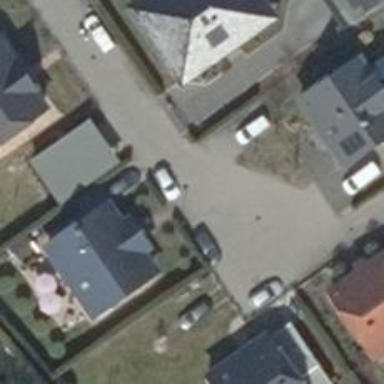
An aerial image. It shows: Residential road.